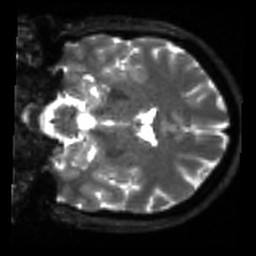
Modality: sbref
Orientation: coronal
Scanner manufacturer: siemens
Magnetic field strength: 3 T
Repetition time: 4 s
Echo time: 0.0594 s